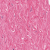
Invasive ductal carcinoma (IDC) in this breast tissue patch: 0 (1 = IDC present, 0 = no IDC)